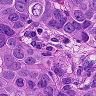
Metastatic tissue present: yes